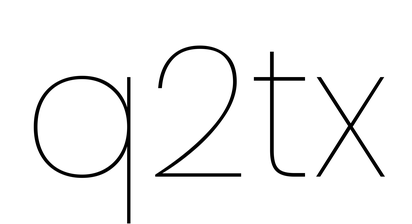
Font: Poppins-Thin